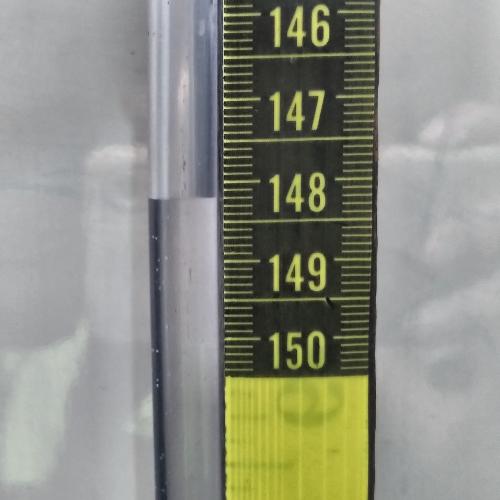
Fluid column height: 148.2 cm